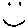
Label: smiley face